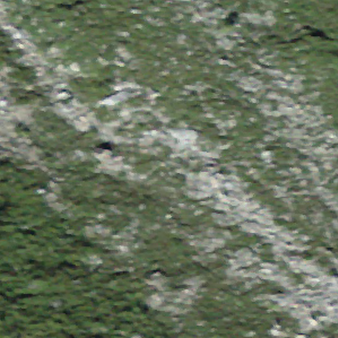
Label: other